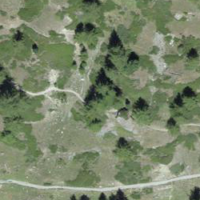
EUNIS habitat code: 26
Species observed at this site:
Melitaea didyma